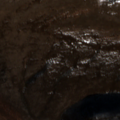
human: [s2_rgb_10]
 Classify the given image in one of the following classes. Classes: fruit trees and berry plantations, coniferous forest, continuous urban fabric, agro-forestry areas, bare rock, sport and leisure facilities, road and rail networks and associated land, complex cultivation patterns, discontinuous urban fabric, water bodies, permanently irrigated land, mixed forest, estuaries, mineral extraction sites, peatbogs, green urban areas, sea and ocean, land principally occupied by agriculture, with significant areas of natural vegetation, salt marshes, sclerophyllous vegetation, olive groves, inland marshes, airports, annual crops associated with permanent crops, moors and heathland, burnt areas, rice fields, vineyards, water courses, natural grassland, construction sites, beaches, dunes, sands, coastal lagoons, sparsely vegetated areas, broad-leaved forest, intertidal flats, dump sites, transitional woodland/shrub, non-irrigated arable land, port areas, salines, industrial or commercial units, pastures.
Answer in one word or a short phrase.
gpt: broad-leaved forest, natural grassland, transitional woodland/shrub